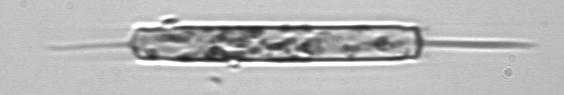
Label: Ditylum_brightwellii